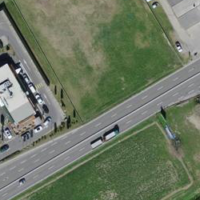
EUNIS habitat code: 55
Species observed at this site:
Grus grus